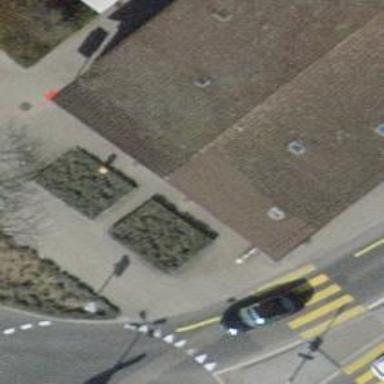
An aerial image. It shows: Motorcycle parking facility.